Current action and preconditions to check: trajectory_clear

Your task: For each precondition in the list above, predict whether it will hold at this action.

Consider the current scene as observed from the mobile robot's camera, and analyze the predicted future states of all dynamic agents (e.g., people, animals, vehicles, or any moving entities) within the NEXT SECOND.

IMPORTANT: Only answer "very likely" if you are absolutely certain—based on strong, clear evidence—that a dynamic agent will violate the precondition in the predicted future state. Do NOT answer "very likely" for unlikely, ambiguous, or low-probability risks.

Ask yourself for each precondition: Is there a high probability, with clear and convincing evidence, that the predicted future states of any dynamic agent will interfere with the predicted future state of the currently executing action within the NEXT SECOND, causing that precondition to fail?

Assess the risk level based on these predictions. Use "likely" or "very likely" if motions create a clear risk of interference.

Use "neutral" or "improbable" if agents are nearby but their predicted paths are clearly diverging or non-conflicting.

Failure Risk Categories: "very improbable", "improbable", "neutral", "likely", "very likely"

Answer Format: Output ONLY the probability_of_failure value from these categories: "very improbable", "improbable", "neutral", "likely", "very likely"

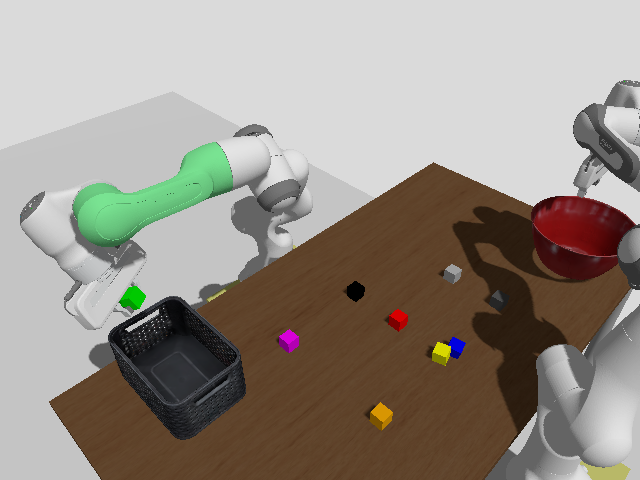

Answer: very improbable